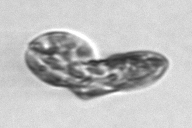
Label: Karenia